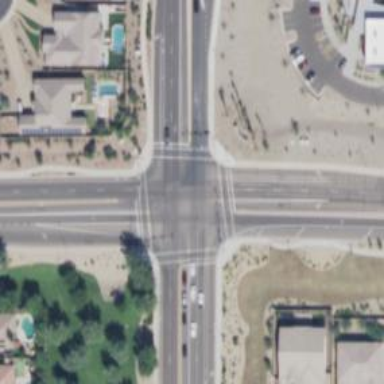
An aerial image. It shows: Unmarked road crossing.